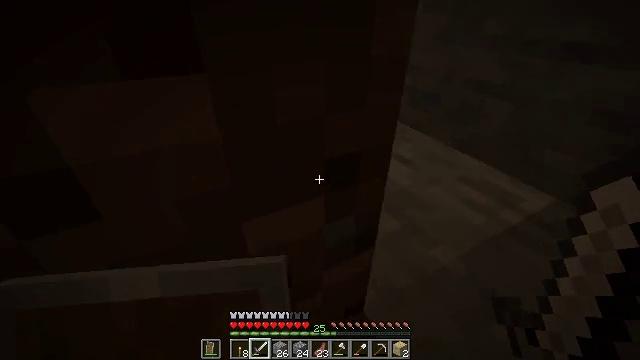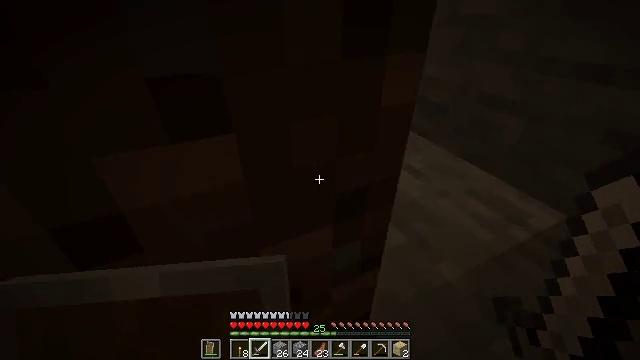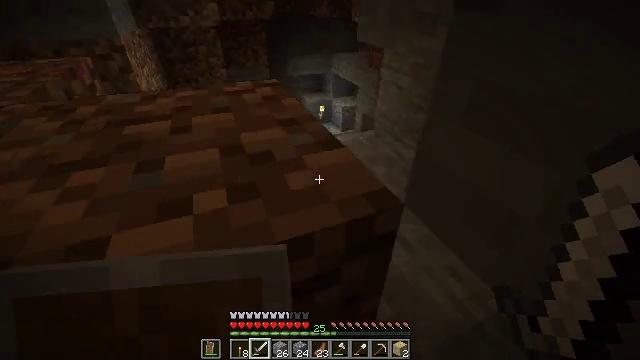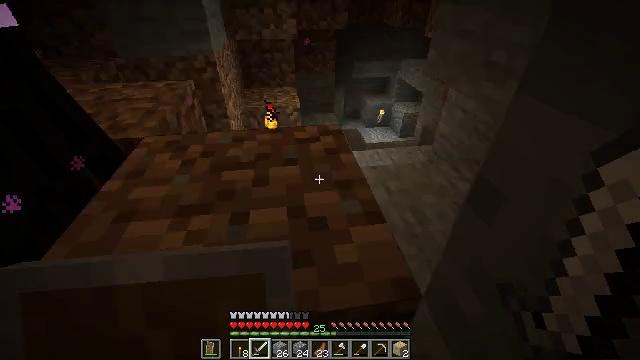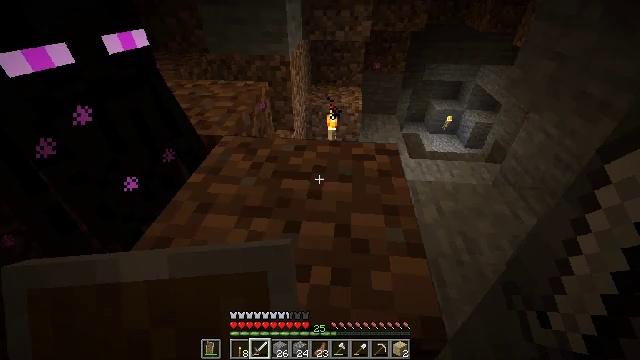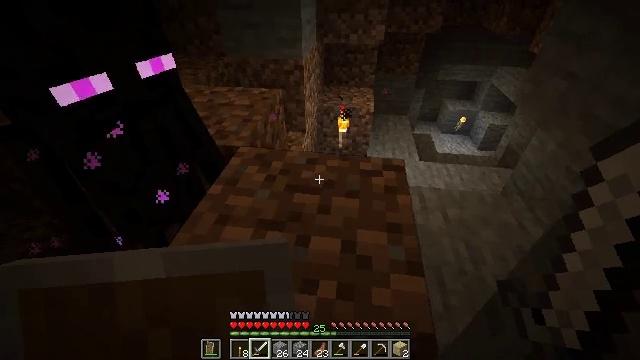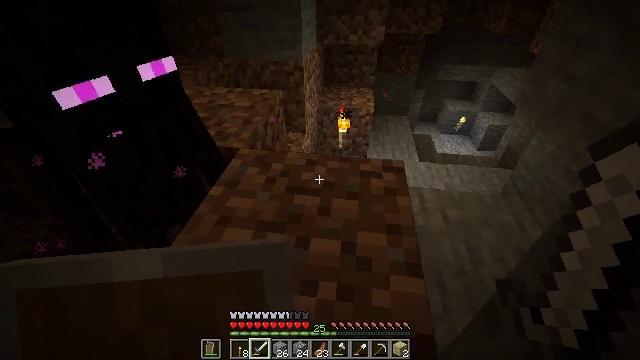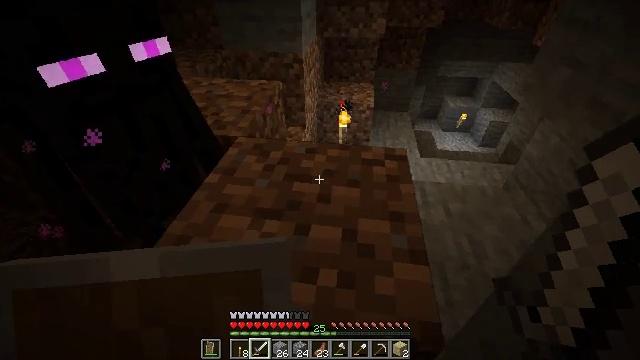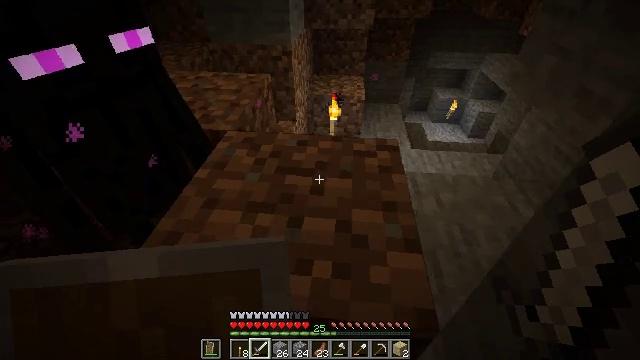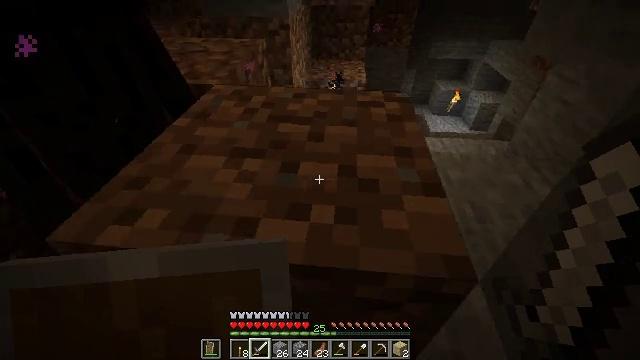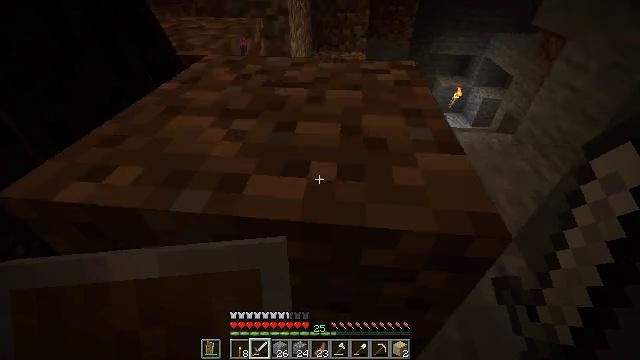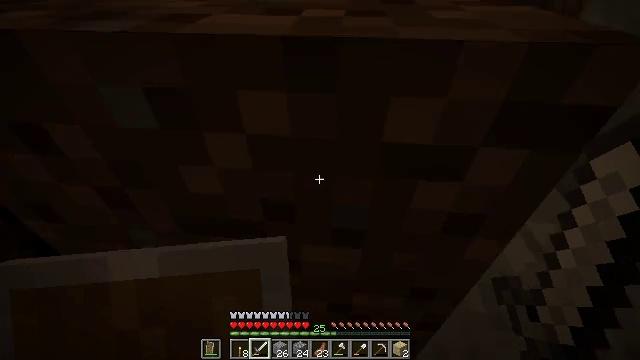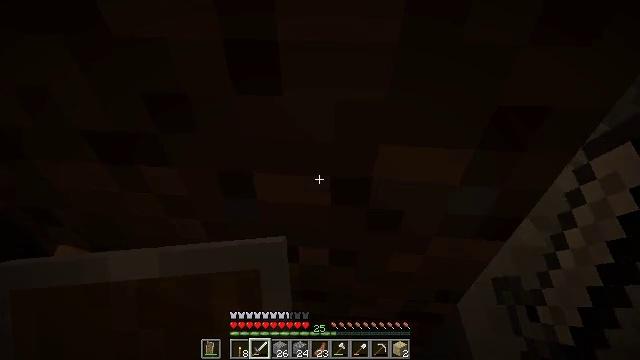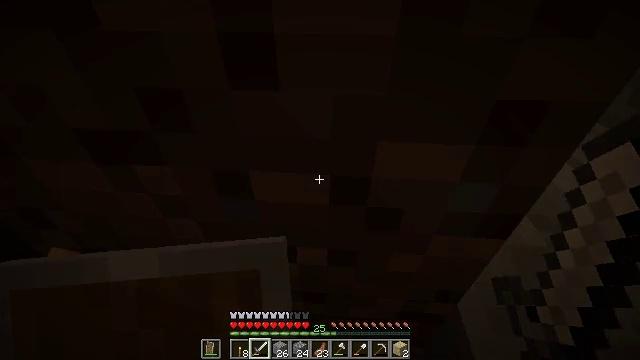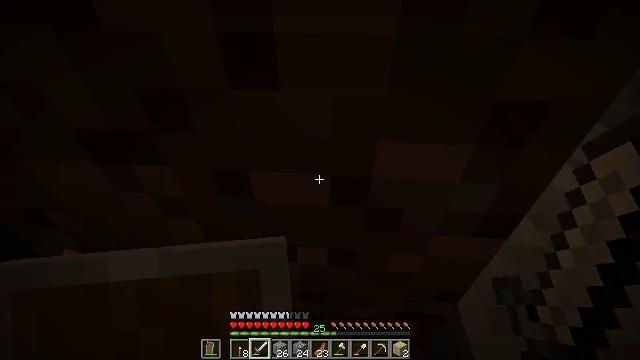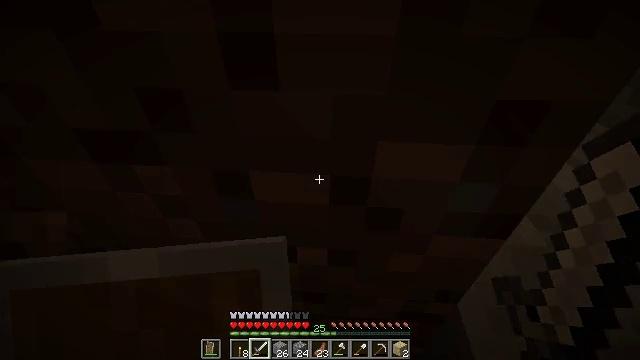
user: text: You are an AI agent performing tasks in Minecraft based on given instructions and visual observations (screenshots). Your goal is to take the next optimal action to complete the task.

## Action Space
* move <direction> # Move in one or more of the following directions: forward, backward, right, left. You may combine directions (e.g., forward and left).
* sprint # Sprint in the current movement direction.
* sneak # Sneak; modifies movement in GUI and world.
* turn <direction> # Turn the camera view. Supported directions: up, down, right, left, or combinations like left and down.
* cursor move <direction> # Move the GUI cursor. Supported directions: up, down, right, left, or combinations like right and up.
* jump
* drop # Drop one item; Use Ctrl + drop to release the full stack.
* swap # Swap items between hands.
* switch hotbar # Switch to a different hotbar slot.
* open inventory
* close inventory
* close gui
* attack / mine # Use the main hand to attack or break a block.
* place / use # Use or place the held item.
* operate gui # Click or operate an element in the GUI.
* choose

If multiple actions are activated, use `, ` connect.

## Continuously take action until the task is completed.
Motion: motion action
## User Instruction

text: Break the dirt block.
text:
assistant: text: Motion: move forward, turn left, jump
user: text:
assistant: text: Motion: move forward, turn left, jump
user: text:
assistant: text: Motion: move forward, turn left and down, jump
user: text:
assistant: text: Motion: move forward, turn left and down
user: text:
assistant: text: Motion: turn left and down
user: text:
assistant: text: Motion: no_op
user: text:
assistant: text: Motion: no_op
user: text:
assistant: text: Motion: turn right and down
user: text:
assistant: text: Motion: no_op
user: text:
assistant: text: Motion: no_op
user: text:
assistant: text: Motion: no_op
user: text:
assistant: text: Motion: no_op
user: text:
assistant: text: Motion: no_op
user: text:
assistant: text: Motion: no_op
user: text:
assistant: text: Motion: attack / mine
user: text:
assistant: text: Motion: attack / mine
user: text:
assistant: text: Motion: attack / mine
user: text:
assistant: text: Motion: attack / mine
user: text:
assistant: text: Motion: attack / mine
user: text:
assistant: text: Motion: attack / mine
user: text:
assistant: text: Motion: attack / mine
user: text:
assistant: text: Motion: attack / mine
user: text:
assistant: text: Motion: attack / mine
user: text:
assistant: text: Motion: attack / mine
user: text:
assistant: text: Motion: attack / mine
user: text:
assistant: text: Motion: attack / mine
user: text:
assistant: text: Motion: attack / mine
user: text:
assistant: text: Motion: attack / mine
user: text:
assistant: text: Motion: attack / mine
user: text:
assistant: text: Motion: attack / mine